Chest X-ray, AP view. Patient: 53 years old, sex M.
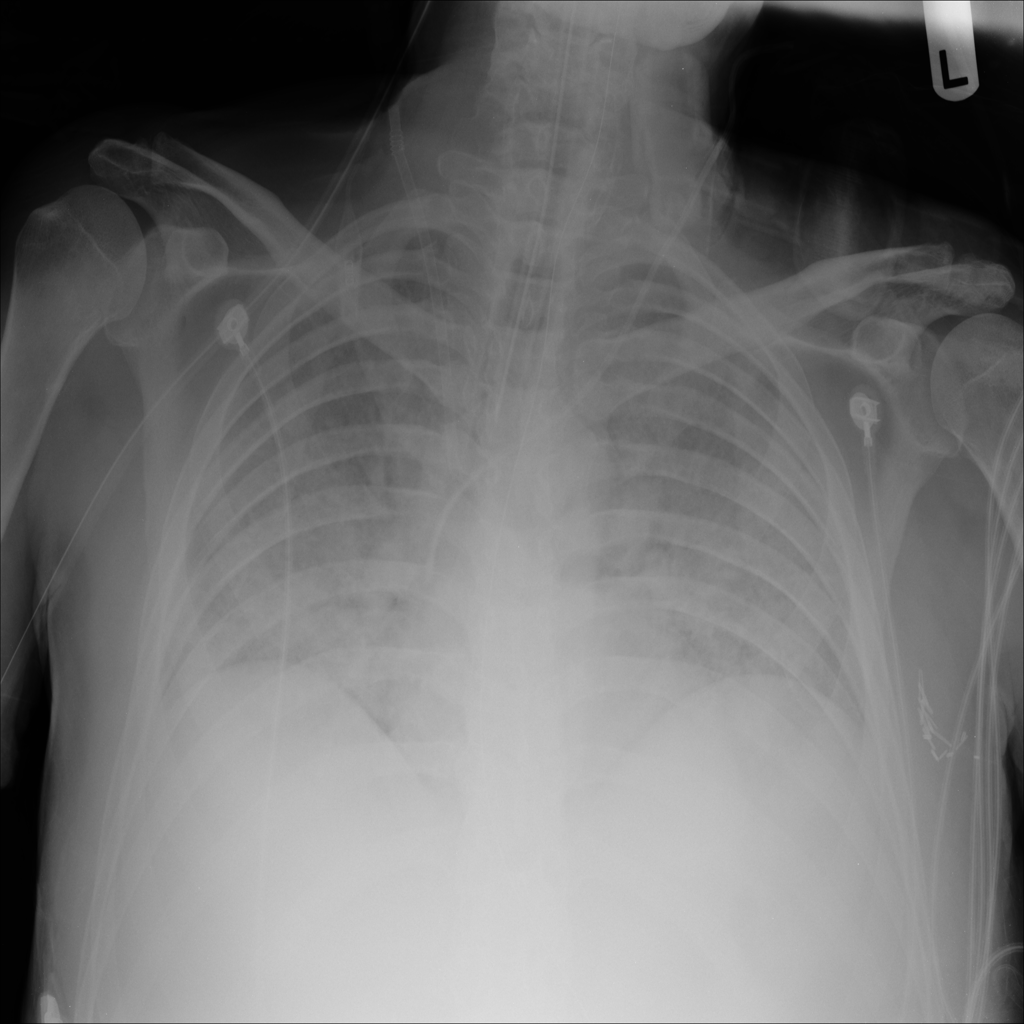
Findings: Consolidation